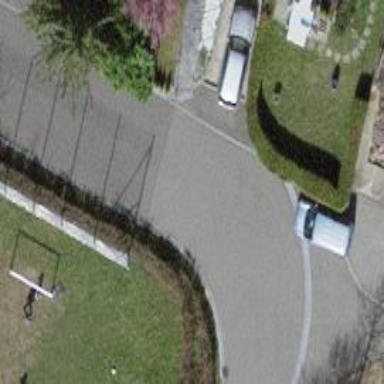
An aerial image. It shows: Asphalt road in residential area.